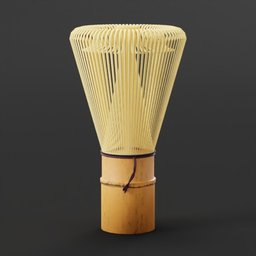
Label: mechanical